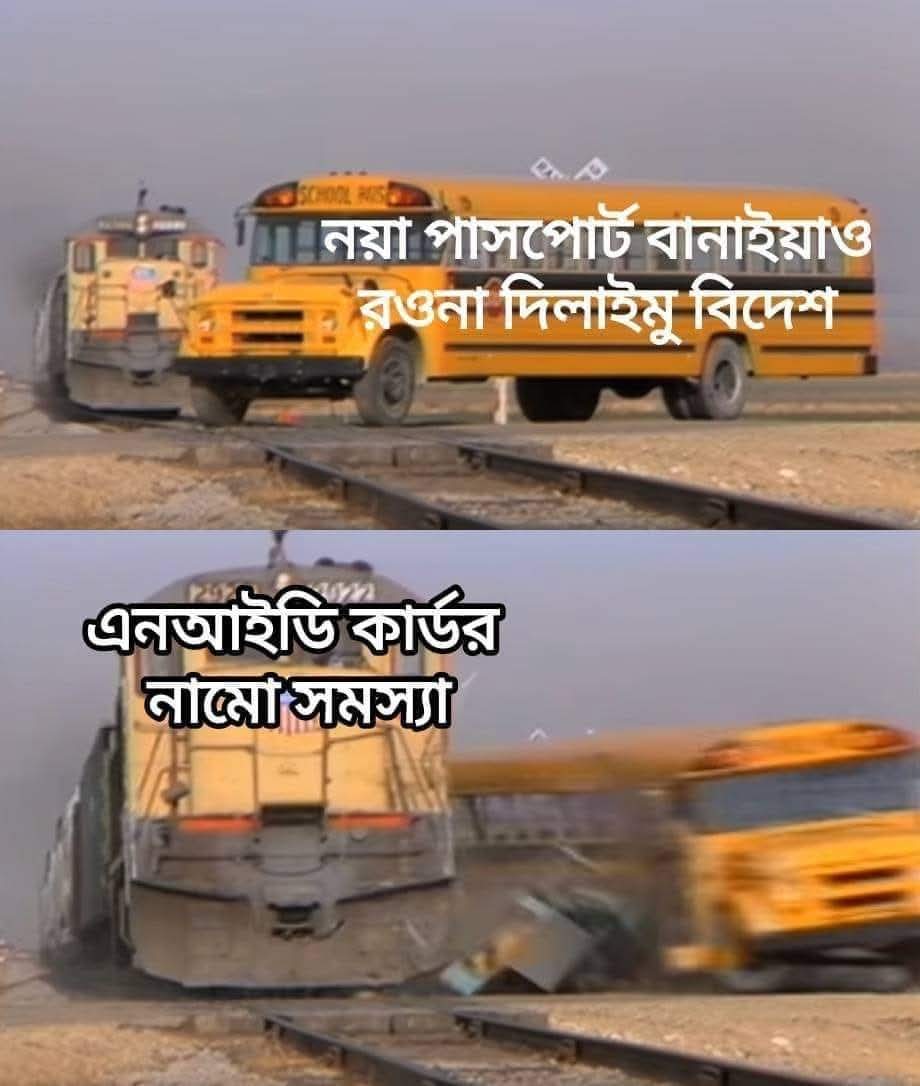
Text: নয়া পাসপোর্ট বানাইয়াও রওনা দিলাইমু বিদেশ
এনআইডি কার্ডর
নামো সমস্যা
Label: Non Hate